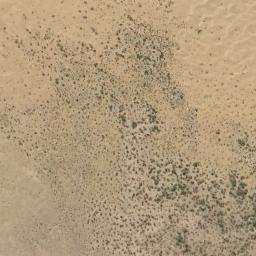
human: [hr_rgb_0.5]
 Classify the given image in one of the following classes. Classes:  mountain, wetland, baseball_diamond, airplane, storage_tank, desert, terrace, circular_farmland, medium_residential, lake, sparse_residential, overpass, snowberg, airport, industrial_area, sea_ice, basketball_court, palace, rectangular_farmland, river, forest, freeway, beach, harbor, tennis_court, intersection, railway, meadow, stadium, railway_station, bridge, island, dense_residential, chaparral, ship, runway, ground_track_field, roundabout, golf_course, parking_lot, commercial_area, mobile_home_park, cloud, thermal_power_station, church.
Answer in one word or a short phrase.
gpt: chaparral